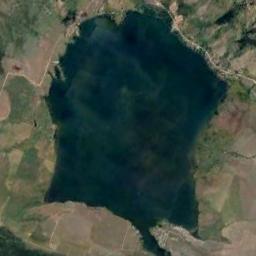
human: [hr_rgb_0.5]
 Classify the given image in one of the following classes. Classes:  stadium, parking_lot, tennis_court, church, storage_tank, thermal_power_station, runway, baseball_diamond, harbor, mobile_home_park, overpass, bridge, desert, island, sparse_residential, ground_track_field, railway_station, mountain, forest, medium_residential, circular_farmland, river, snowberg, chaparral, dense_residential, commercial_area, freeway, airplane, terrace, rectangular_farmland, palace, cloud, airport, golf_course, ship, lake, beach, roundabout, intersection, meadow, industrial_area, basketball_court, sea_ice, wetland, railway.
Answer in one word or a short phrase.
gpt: lake